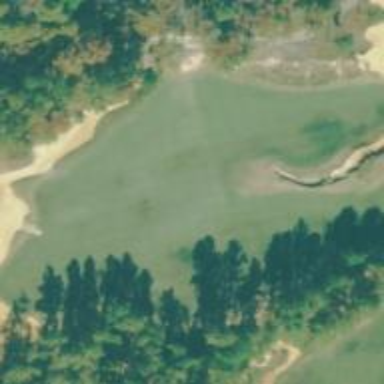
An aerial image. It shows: View of golf hole.